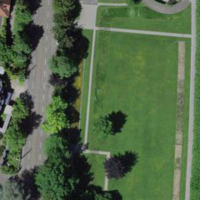
EUNIS habitat code: 53
Species observed at this site:
Taxus baccata
Symphoricarpos albus
Cardamine pratensis